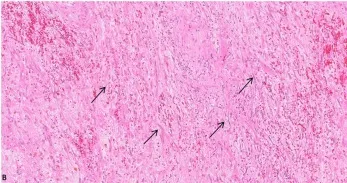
The mesenteric mass was composed of a proliferation of bland-looking spindle cells with slightly eosinophilic cytoplasm and elongated normochromatic nuclei with mild nuclear atypia, haphazardly set in a collagenized stroma [(A,B) (Arrow), H&E, 20x.
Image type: pathology (h&e)